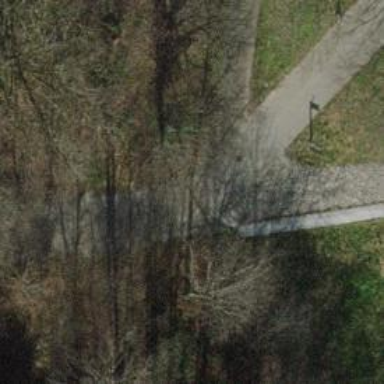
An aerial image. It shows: Pedestrian road made of paving stones.